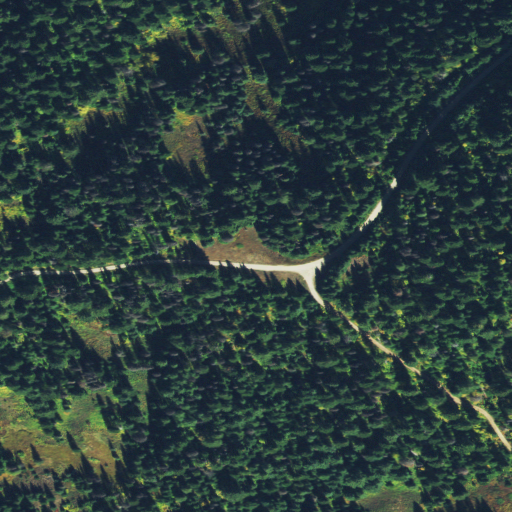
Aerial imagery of gap in Idaho named O'Hara Saddle containing evergreen forest and shrub